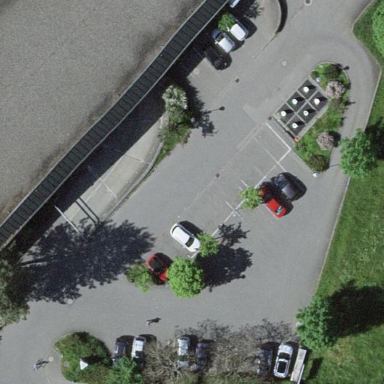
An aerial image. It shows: Parking area with surface.